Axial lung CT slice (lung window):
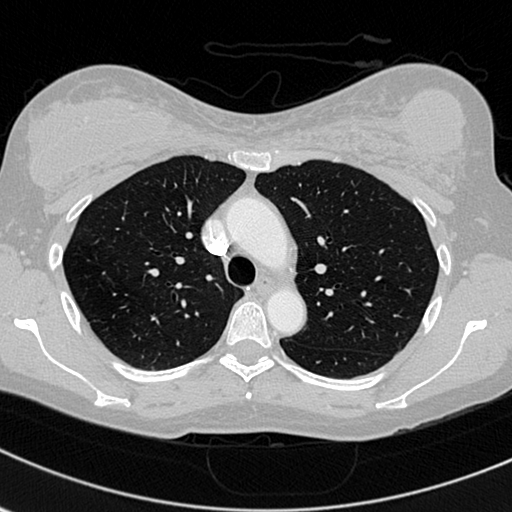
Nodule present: no